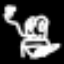
Label: frog